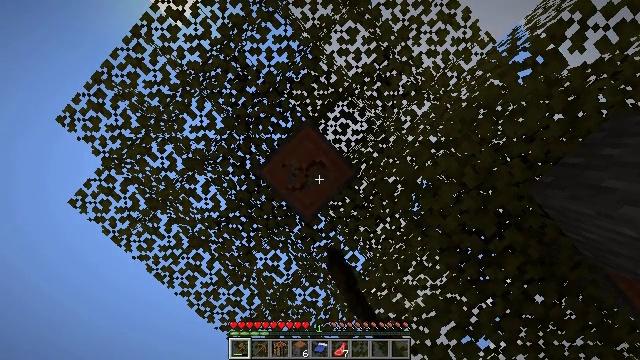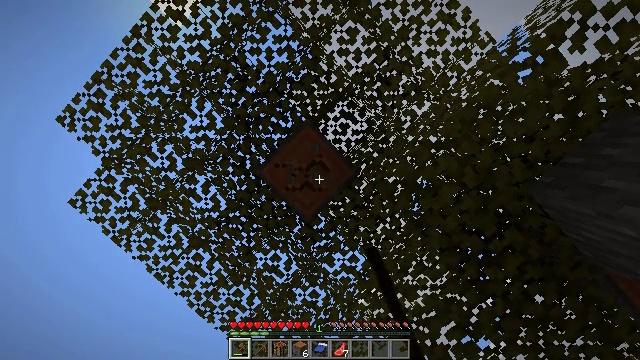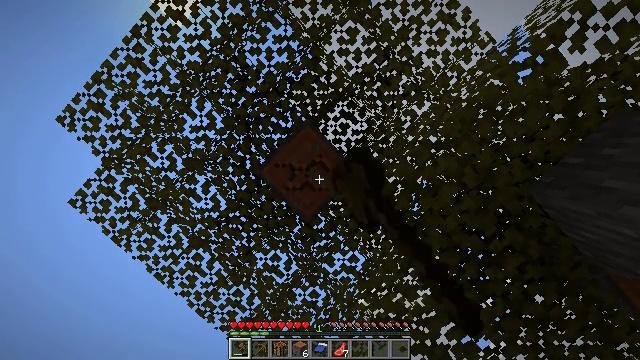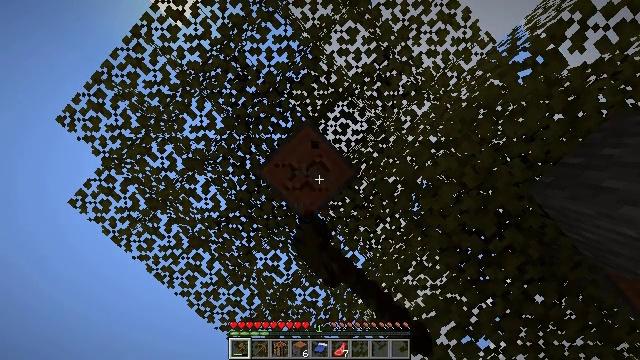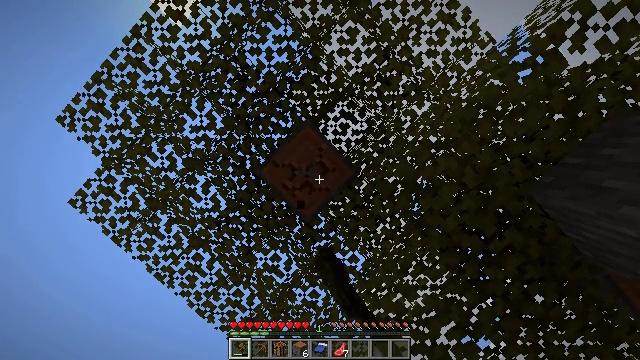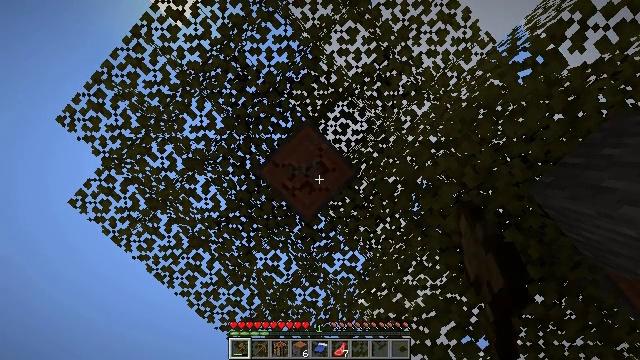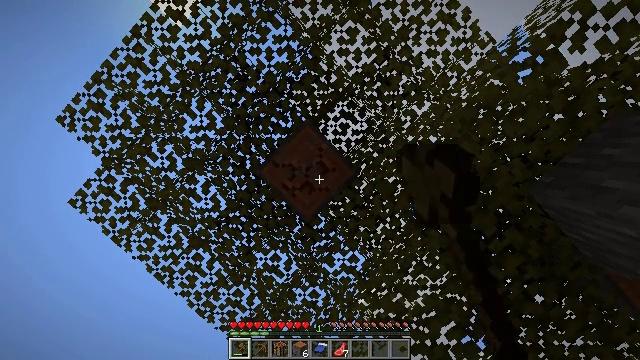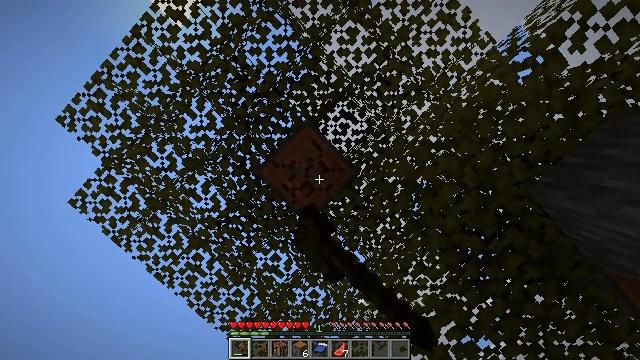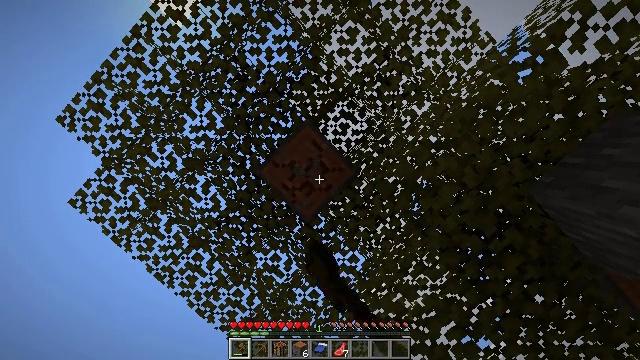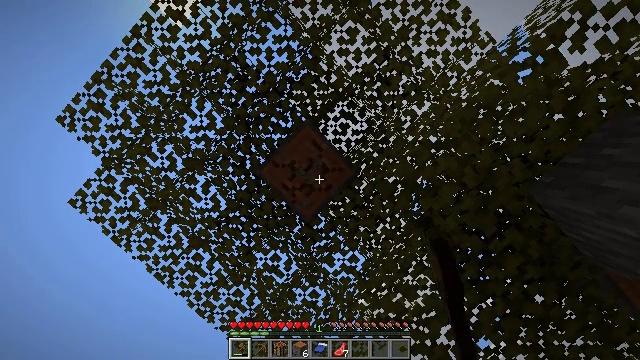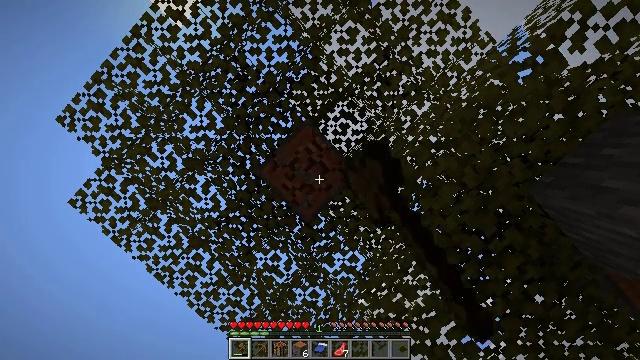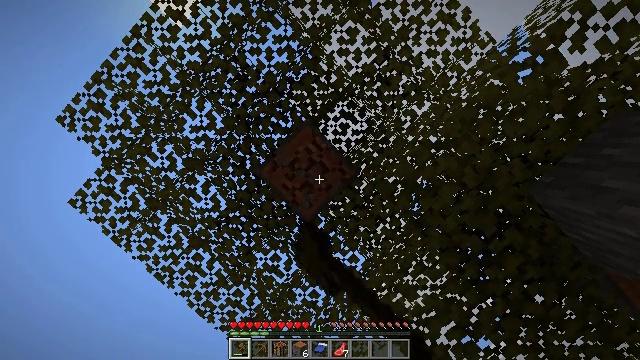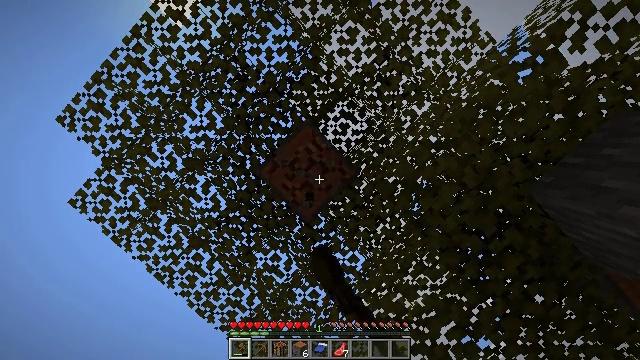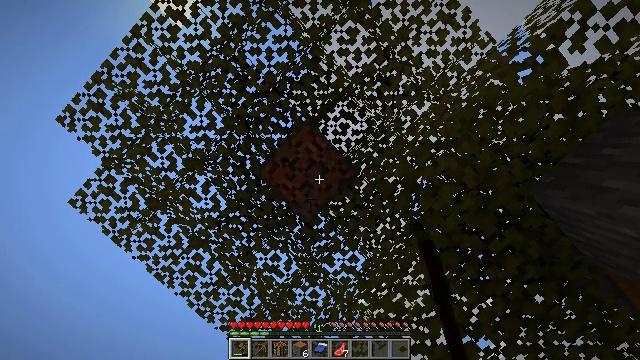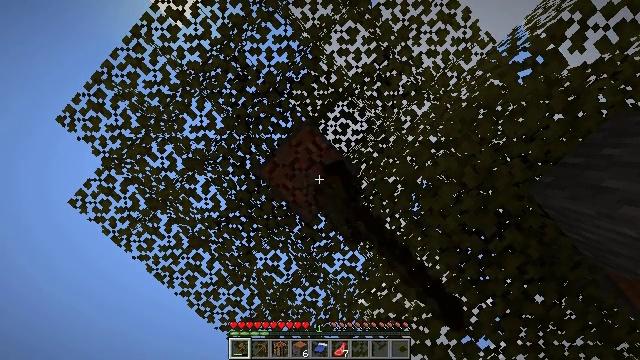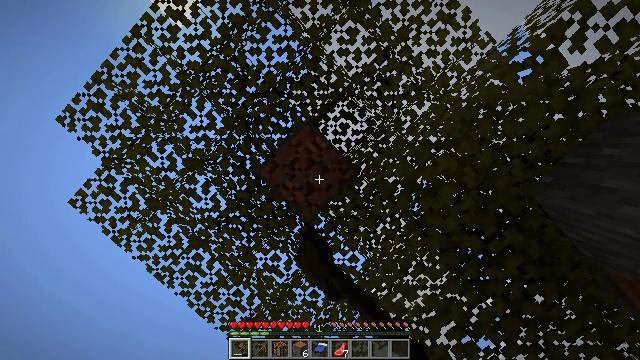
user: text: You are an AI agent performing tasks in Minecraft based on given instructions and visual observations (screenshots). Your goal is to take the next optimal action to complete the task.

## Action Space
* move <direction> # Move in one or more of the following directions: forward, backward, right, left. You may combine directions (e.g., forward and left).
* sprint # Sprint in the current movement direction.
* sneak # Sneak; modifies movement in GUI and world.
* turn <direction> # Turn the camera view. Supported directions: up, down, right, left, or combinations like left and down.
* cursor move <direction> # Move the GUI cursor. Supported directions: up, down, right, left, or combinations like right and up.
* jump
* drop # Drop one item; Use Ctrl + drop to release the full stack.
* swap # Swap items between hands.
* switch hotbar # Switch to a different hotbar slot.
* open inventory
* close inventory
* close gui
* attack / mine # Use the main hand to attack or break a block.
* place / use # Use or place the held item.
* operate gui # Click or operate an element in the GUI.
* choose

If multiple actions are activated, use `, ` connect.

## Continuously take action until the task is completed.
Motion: motion action
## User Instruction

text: Collect acacia logs by breaking the tree.
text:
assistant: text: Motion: attack / mine
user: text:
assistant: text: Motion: attack / mine
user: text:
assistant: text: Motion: attack / mine
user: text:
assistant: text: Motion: attack / mine
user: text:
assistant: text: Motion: attack / mine
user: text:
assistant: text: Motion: attack / mine
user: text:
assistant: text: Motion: attack / mine
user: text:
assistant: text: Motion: attack / mine
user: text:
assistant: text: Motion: attack / mine
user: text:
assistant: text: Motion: attack / mine
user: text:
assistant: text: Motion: attack / mine
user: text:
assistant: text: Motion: attack / mine
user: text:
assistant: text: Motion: attack / mine
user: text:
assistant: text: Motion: attack / mine
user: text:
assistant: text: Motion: attack / mine
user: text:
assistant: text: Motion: attack / mine
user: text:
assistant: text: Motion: attack / mine
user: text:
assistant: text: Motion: attack / mine
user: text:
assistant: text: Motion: attack / mine
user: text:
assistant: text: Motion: attack / mine
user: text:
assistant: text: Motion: attack / mine
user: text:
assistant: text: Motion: no_op
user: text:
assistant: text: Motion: no_op
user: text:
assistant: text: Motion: no_op
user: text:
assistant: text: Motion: no_op
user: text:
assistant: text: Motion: no_op
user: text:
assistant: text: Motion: no_op
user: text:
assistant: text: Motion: no_op
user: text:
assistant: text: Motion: no_op
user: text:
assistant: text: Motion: no_op